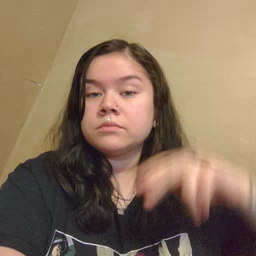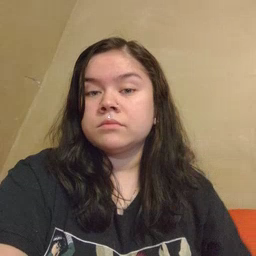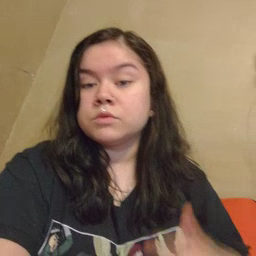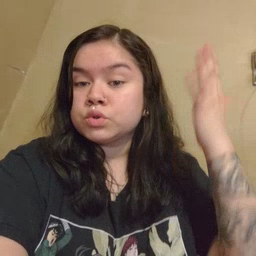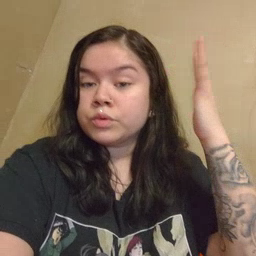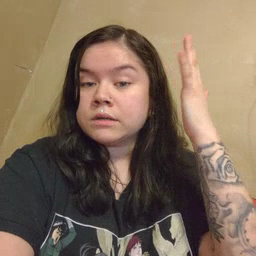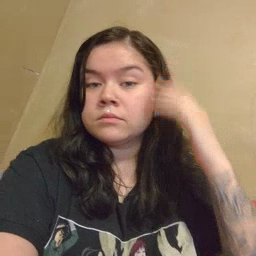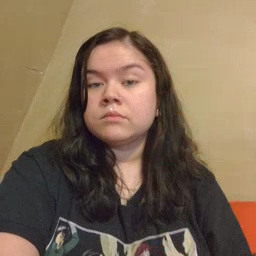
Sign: tree